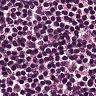
Metastatic tissue present: no